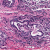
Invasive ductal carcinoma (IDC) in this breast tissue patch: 0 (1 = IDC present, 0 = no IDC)